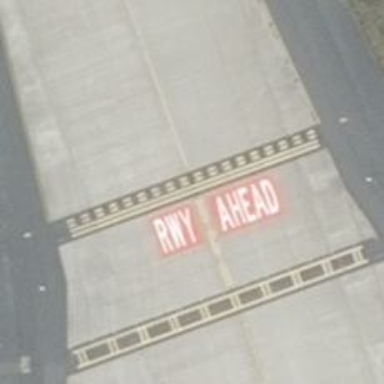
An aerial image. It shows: Runway holding position.